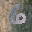
Label: 6